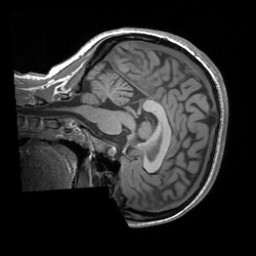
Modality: T1w
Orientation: sagittal
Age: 23
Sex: female
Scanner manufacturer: siemens
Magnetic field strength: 3 T
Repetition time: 1.9 s
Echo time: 0.00252 s